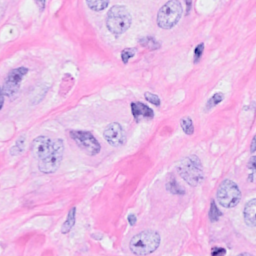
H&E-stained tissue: Breast